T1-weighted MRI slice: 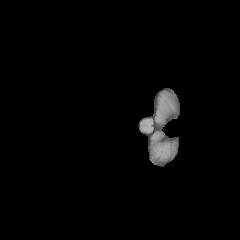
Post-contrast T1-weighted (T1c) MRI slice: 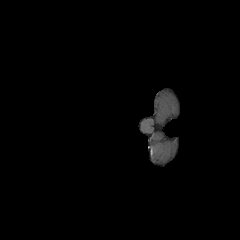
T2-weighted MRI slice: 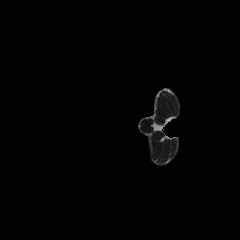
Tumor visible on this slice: no